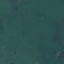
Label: Pasture